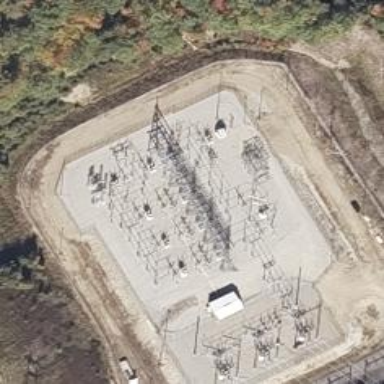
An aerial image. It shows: Switch for power supply.